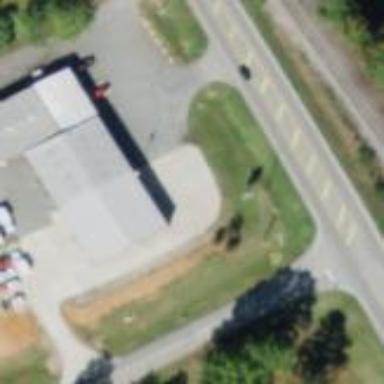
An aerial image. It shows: Ambulance station building.